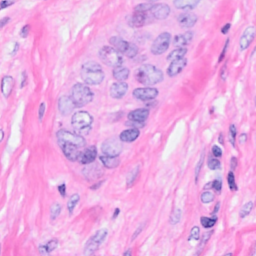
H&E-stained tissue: Breast